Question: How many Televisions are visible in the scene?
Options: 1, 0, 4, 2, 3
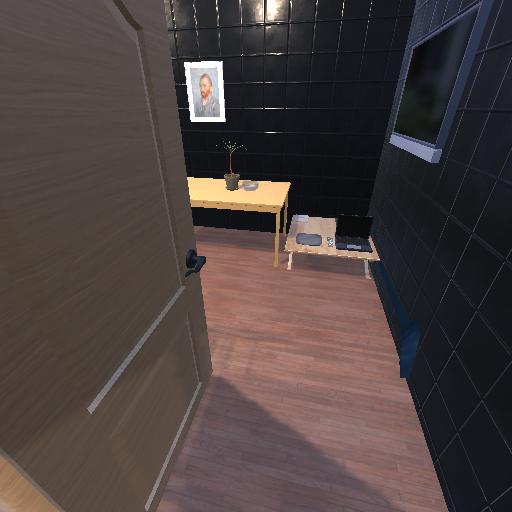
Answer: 1